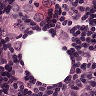
Metastatic tissue present: yes